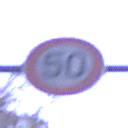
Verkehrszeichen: Geschwindigkeit50
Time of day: Night
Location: Outdoor (Suburban)
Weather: PartlyCloudy
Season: NotSpecified
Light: Artificial